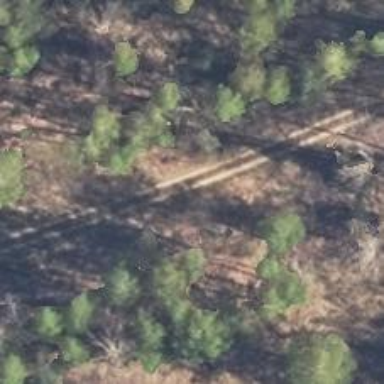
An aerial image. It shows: Track with grade 3 tracktype.